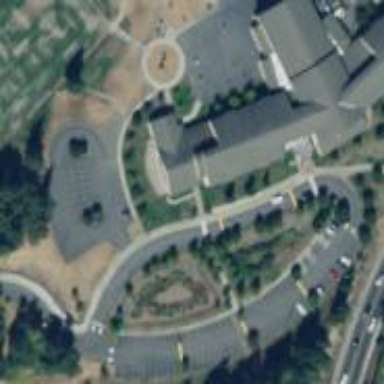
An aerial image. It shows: School.